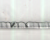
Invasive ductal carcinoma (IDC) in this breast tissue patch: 0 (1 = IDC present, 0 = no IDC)